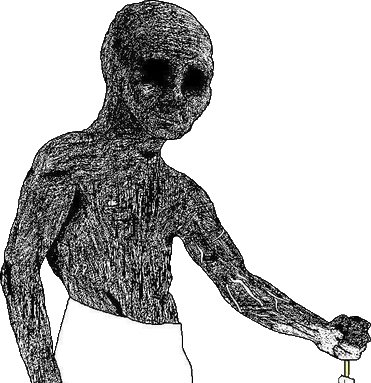
Label: 5_Withered_Wojak